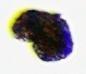
Label: Detritus